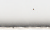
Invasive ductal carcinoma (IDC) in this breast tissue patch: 0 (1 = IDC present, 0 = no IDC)